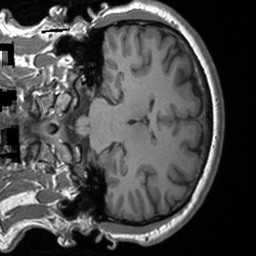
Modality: T1w
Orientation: coronal
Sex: male
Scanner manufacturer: siemens
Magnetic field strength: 3 T
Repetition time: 1.9 s
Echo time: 0.00226 s